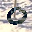
Label: 0